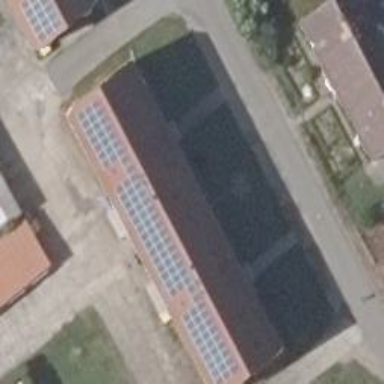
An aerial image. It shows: Solar-powered generator using photovoltaic technology. This small installation generates electricity through solar photovoltaic panels.